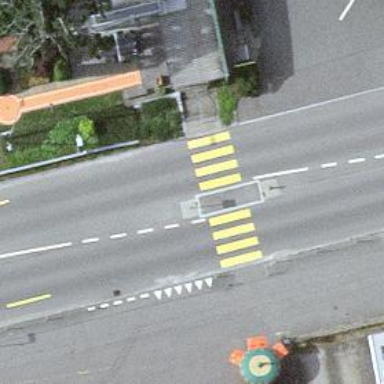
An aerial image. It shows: Zebra crossing on the road.